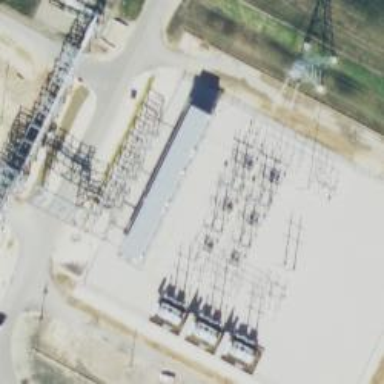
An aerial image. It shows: Switch used for power control.